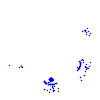
Particle: electron